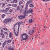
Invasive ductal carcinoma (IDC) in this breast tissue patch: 0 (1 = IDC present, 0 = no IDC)